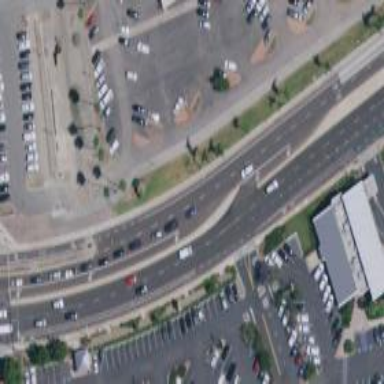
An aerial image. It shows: Secondary link road with asphalt surface.